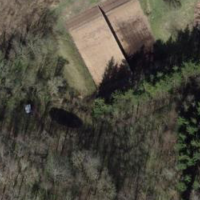
EUNIS habitat code: 41
Species observed at this site:
Aegopodium podagraria